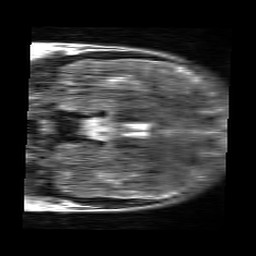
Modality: T2w
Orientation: coronal
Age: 27
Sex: male
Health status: healthy
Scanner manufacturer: siemens
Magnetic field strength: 3 T
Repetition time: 4.01 s
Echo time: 0.116 s